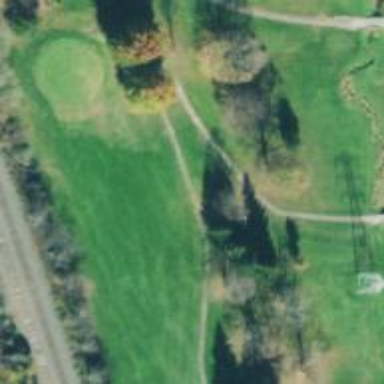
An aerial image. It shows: Pathway for golfing.